Question: I am trying to integrate and . But i am getting error.

please help me to solve this.
Also I want to know the process of creating
I am using code from . My code is -
'''
public class MyGreatActivity extends Activity {
Facebook facebook = new Facebook("333778590046892");
@Override
public void onCreate(Bundle savedInstanceState) {
super.onCreate(savedInstanceState);
setContentView(R.layout.activity_main);
facebook.authorize(this, new String[] { "offline_access", "publish_stream", "raj21kadam@gmail.com" },
new DialogListener() {
@Override
public void onComplete(Bundle values) {
String token=facebook.getAccessToken(); //get access token
// Toast.makeText(this, "token", Toast.LENGTH_LONG).
save(token);
}
@Override
public void onFacebookError(FacebookError error) {}
@Override
public void onError(DialogError e) {}
@Override
public void onCancel() {}
});
}
@Override
public void onActivityResult(int requestCode, int resultCode, Intent data) {
super.onActivityResult(requestCode, resultCode, data);
facebook.authorizeCallback(requestCode, resultCode, data);
}
private void save(String token){
Toast.makeText(this, "token"+token, Toast.LENGTH_LONG).show();
SharedPreferences prefs = PreferenceManager.getDefaultSharedPreferences(this);
prefs.edit().putString("Token", token).commit();
}
}
'''
I am getting the following error while running the above code -
'''
Dialog Errorcom.facebook.android.DialogError: The connection to the server was unsuccessful.
'''
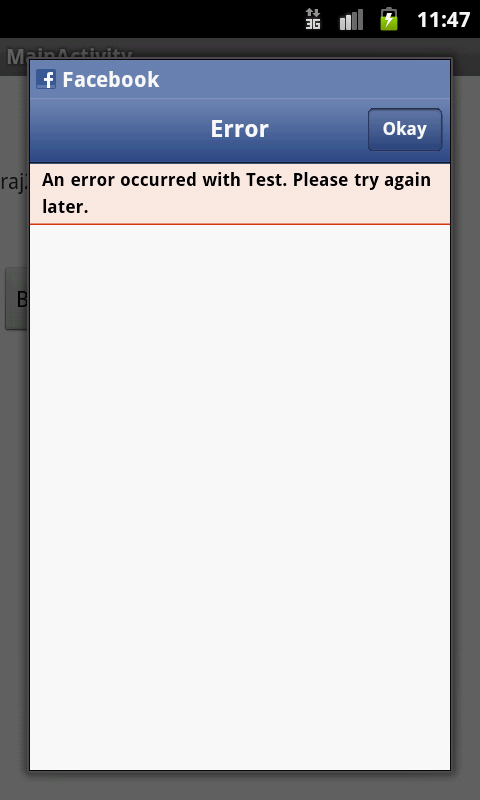
Answer: try this <URL> .
paste this
'''
facebook.authorize(this, new DialogListener() {
@Override
public void onComplete(Bundle values) {
String token=facebook.getAccessToken(); //get access token
// Toast.makeText(this, "token", Toast.LENGTH_LONG).
save(token);
}
public void onFacebookError(FacebookError error) {}
@Override
public void onError(DialogError e) {}
@Override
public void onCancel() {}
});
}
'''
instead of this
'''
facebook.authorize(this, new String[] { "offline_access", "publish_stream", "raj21kadam@gmail.com" },
new DialogListener() {
@Override
public void onComplete(Bundle values) {
String token=facebook.getAccessToken(); //get access token
}
@Override
public void onFacebookError(FacebookError error) {}
@Override
public void onError(DialogError e) {}
@Override
public void onCancel() {}
});
}
'''